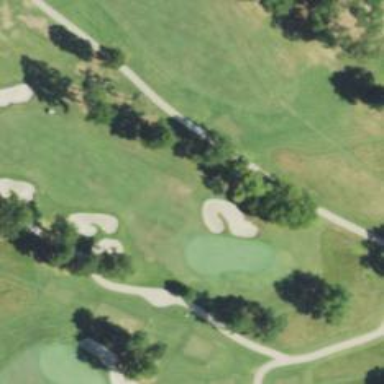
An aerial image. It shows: View of golf hole.